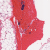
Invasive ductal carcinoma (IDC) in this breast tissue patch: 0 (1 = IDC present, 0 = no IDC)